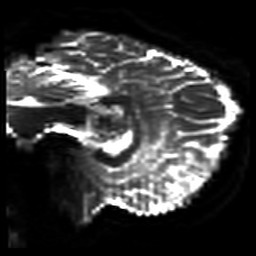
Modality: DWI
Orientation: sagittal
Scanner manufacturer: philips
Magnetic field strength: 7 T
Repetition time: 9.612 s
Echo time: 0.073 s